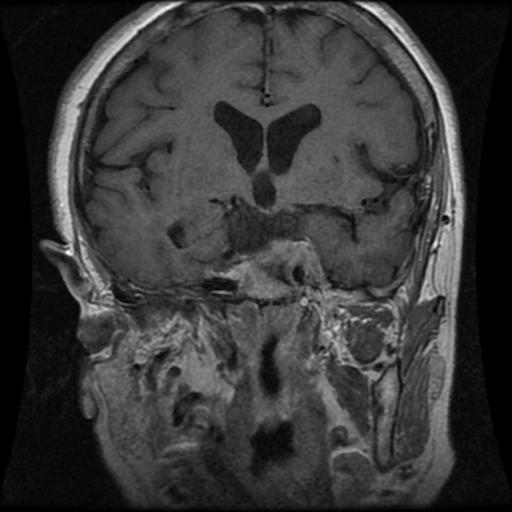
Label: pituitary